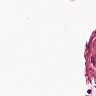
Metastatic tissue present: no